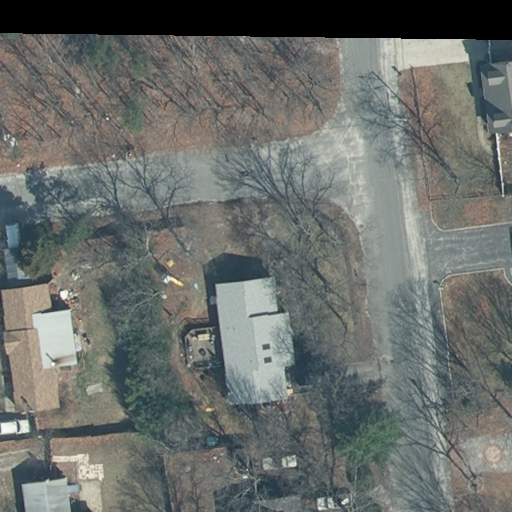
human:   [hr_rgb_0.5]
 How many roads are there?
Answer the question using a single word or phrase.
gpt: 2

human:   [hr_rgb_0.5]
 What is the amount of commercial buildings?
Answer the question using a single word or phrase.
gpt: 0

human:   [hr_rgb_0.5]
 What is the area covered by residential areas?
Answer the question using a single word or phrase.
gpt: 10656m2

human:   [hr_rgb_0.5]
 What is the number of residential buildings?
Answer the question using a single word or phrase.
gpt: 5

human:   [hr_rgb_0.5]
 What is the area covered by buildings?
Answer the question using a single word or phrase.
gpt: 840m2

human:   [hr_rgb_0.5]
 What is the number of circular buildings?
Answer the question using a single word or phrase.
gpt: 0

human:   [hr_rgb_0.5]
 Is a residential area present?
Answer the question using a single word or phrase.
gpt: yes

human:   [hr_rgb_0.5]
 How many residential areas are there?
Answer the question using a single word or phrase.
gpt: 1

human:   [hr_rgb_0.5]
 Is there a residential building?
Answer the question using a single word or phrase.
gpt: yes

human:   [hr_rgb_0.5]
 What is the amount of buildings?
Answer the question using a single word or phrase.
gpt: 5

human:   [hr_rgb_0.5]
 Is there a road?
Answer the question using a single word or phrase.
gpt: yes

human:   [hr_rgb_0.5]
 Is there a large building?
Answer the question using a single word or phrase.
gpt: no

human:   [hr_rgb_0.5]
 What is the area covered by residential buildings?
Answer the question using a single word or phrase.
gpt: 840m2

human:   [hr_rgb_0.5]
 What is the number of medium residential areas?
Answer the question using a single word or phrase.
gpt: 0

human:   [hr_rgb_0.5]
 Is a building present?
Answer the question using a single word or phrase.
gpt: yes

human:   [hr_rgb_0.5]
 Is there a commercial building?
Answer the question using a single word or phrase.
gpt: no

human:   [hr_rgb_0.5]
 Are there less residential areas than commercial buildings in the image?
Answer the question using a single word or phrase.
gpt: no

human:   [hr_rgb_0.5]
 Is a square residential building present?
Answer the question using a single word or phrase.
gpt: no

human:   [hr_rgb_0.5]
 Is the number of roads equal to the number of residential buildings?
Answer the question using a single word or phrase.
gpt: no

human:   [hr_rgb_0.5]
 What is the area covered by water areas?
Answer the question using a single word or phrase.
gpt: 0m2

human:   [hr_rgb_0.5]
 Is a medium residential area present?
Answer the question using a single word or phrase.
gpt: no

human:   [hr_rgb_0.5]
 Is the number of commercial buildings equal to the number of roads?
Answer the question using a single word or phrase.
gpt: no

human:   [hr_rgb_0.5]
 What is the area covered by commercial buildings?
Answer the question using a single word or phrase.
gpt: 0m2

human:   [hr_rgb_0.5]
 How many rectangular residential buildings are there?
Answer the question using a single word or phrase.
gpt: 2

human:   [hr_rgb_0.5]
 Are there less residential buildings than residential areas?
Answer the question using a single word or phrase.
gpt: no

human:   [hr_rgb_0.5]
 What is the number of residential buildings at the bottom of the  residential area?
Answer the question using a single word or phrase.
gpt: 4

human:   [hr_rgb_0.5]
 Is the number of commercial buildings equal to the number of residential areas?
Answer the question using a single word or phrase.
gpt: no

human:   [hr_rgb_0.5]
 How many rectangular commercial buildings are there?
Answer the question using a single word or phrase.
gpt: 0

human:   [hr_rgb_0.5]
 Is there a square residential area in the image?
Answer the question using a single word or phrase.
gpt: no

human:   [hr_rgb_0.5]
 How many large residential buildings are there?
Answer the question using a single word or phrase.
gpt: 0

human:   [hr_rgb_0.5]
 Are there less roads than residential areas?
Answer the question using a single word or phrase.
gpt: no

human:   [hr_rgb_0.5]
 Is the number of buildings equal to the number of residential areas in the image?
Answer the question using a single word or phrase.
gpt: no

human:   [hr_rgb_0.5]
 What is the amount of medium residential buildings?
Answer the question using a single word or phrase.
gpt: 2

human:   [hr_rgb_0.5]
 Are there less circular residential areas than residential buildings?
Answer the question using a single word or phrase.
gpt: yes

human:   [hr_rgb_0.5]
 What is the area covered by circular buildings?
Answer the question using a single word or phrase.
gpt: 0m2

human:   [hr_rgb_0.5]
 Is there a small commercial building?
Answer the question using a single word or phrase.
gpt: no

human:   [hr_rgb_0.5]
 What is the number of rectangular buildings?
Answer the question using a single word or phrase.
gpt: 2

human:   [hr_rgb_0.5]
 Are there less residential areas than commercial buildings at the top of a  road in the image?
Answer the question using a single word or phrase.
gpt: no

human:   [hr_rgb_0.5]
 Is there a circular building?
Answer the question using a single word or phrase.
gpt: no

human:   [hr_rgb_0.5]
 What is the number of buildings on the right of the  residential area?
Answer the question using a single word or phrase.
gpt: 0

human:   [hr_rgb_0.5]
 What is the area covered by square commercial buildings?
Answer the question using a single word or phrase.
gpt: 0m2

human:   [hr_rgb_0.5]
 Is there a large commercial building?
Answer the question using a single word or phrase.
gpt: no

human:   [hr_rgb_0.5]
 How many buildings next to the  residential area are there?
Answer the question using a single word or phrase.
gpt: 5

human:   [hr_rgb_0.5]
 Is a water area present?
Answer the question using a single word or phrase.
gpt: no

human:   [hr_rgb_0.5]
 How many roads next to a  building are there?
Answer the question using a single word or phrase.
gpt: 2

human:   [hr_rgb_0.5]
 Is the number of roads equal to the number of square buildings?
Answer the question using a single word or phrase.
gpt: no

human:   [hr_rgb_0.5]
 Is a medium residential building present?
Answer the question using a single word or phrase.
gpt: yes

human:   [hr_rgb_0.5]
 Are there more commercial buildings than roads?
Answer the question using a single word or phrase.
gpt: no

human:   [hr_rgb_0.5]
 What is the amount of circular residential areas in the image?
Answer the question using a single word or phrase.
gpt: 0

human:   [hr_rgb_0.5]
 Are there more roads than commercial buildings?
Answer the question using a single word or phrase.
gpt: yes

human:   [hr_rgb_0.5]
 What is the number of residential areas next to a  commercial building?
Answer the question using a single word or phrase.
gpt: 0

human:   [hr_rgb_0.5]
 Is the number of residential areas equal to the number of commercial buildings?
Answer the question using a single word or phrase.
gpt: no

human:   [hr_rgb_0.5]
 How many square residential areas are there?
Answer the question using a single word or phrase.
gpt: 0

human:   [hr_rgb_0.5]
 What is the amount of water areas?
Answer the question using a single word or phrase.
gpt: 0

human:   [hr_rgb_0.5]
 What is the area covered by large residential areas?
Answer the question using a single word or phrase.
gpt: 10656m2

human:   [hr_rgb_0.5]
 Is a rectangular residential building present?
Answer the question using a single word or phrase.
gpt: yes

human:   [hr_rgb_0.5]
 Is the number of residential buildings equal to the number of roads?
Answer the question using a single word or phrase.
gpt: no

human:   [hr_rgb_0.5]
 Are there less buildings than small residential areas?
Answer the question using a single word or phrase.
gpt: no

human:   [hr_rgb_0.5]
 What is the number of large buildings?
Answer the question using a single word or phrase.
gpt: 0

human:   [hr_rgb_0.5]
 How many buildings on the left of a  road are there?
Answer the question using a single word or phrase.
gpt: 4

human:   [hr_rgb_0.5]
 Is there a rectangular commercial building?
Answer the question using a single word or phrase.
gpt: no

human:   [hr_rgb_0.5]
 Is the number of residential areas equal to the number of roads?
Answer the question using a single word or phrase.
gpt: no

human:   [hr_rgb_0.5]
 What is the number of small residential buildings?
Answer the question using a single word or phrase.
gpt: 3

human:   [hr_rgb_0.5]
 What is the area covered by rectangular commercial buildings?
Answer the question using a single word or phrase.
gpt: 0m2